Question: '''
System.setProperty("http.proxySet", "true");
System.setProperty("java.net.useSystemProxies", "true");
System.setProperty("http.proxyHost", "192.168.1.103");
System.setProperty("http.proxyPort", "3128");
System.setProperty("http.proxyUser", "user123");
System.setProperty("http.proxyPassword", "passwD123");
url = new URL("http://www.google.co.in");
'''
every time when I am using this code IOException throws which say HTTP response code 407.
HTTP 407 means proxy authentication required. why this problem is coming while I set proxyUser and proxyPassword.

http 401 will occur if I put wrong password but it always give me 407, means my code does not take username and password. In above code user123 is username and passwD123 is password for proxy authentication.
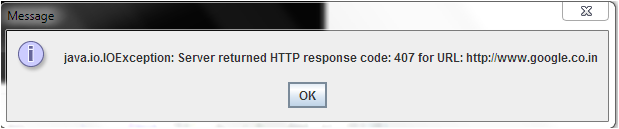
Answer: <URL>
I found the solution thanks Mr. Vinod Singh.
Proxy authentication in Java
The usual corporate networks provide internet access via proxy servers and at times they require authentication as well. May applications do open the connections to servers which are external to the corporate intranet. So one has to do proxy authentication programmatically. Fortunately Java provides a transparent mechanism to do proxy authentications.
Create a simple class like below-
'''
import java.net.Authenticator;
class ProxyAuthenticator extends Authenticator {
private String user, password;
public ProxyAuthenticator(String user, String password) {
this.user = user;
this.password = password;
}
protected PasswordAuthentication getPasswordAuthentication() {
return new PasswordAuthentication(user, password.toCharArray());
}
}
'''
and put these lines of code before your code opens an URLConnection-
'''
Authenticator.setDefault(new ProxyAuthenticator("user", "password"));
System.setProperty("http.proxyHost", "proxy host");
System.setProperty("http.proxyPort", "port");
'''
Now all calls will successfully pass through the proxy authentication.